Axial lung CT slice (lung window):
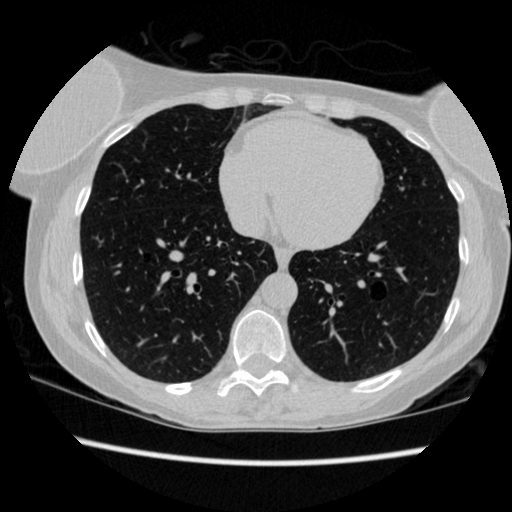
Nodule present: no